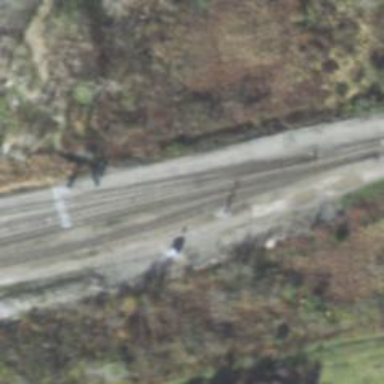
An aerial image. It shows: Railway signal.